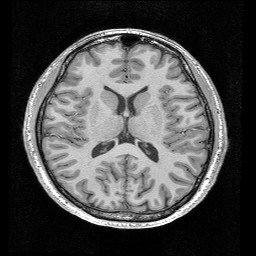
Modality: T1w
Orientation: coronal